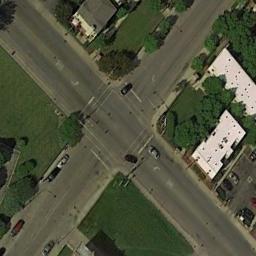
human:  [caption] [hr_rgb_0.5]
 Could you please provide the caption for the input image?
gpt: An intersection with sparse traffic located in a residential area with some green areas .

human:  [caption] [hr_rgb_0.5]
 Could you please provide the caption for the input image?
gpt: There is no zebra crossing at the intersection .

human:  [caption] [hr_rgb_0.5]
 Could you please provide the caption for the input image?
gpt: There are many trees near the intersection .

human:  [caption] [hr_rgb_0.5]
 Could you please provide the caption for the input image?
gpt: There are several moving vehicles on the road at the intersection, With many buildings and some trees around the intersection .

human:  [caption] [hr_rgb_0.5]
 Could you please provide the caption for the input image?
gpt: There are green lawns and two white buildings beside the intersection .